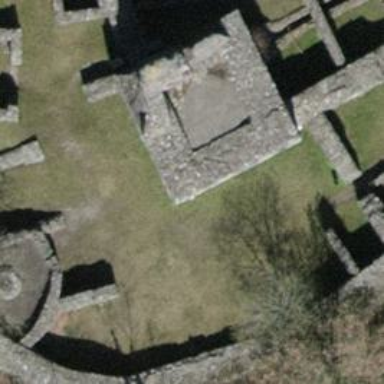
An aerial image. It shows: Castle with historical significance.